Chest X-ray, PA view. Patient: 64 years old, sex M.
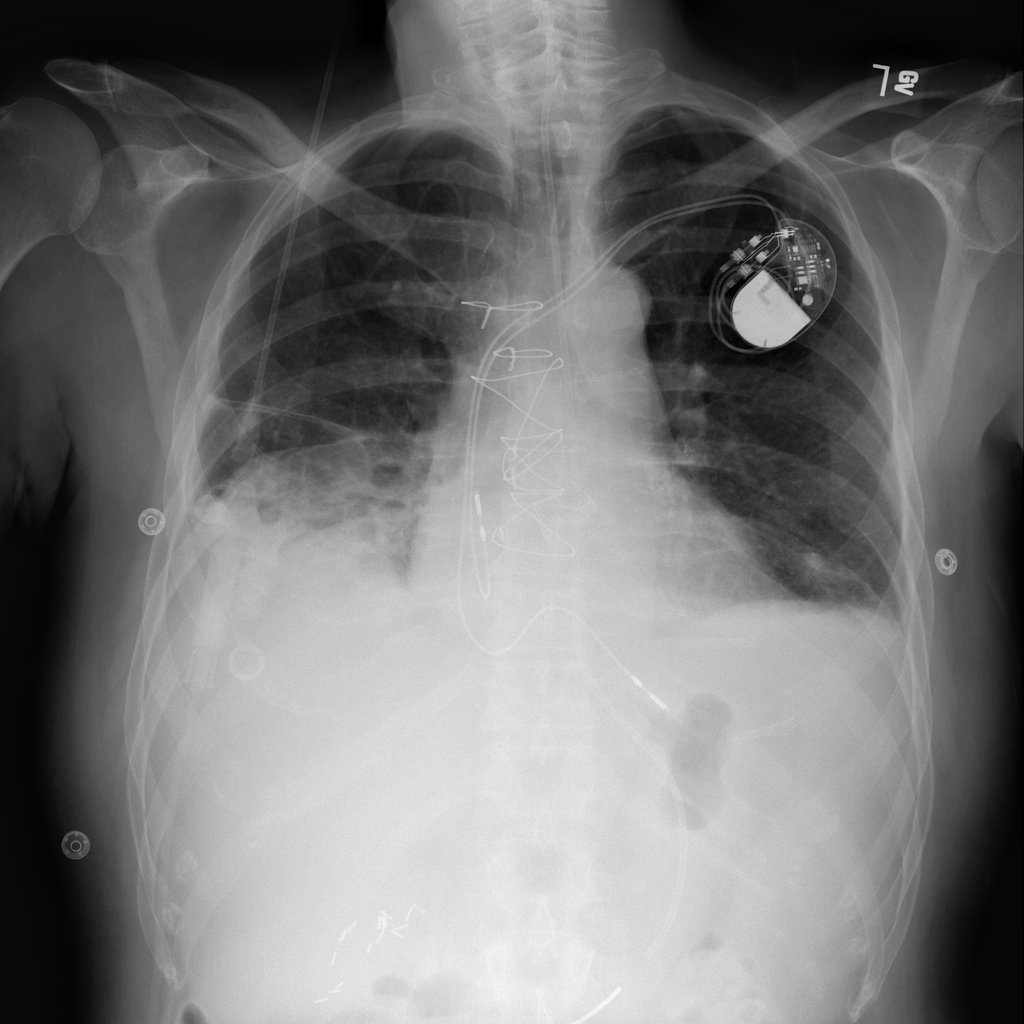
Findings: Nodule